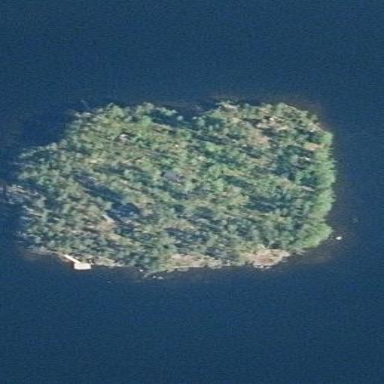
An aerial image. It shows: Image showing island.